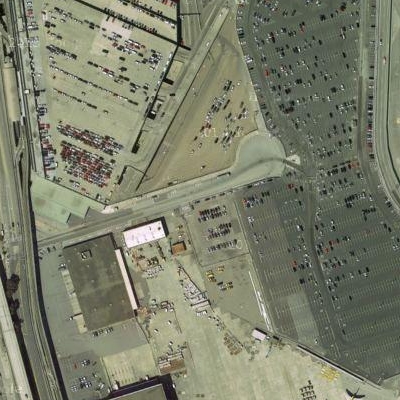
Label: gParking